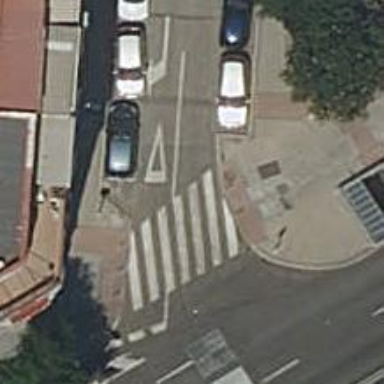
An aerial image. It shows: Kerb serving as barrier.